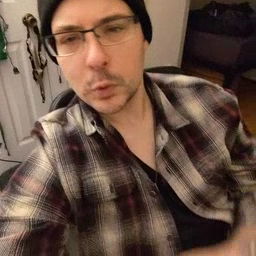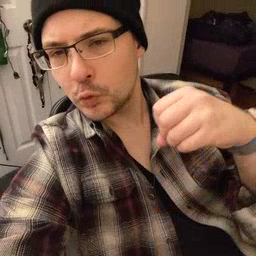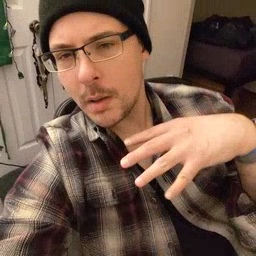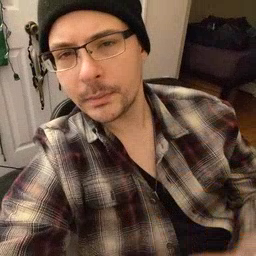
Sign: drop